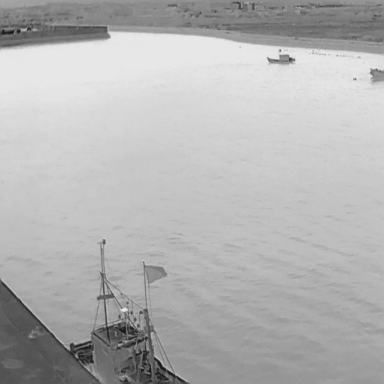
There are three bulk_carriers in the infrared image.